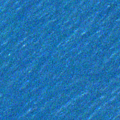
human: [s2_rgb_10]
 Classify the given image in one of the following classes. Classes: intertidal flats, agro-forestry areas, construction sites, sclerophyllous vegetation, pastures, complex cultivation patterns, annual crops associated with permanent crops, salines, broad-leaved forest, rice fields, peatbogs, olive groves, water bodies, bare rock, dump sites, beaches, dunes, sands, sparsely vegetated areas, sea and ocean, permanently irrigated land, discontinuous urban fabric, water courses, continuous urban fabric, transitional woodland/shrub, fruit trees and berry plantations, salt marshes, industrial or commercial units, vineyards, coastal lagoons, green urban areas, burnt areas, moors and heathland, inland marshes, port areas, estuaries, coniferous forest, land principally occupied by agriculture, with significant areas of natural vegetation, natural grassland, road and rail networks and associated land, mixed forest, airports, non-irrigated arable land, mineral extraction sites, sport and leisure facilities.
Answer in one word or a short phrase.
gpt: sea and ocean